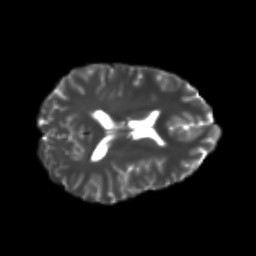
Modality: T2w
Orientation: axial
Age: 20
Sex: female
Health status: healthy
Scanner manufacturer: philips
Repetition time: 7.476 s
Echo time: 0.08753 s